Field crop: maize
Growth stage: 2
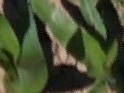
Species: maize